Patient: sex F, age 70
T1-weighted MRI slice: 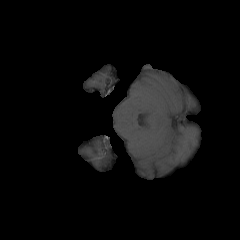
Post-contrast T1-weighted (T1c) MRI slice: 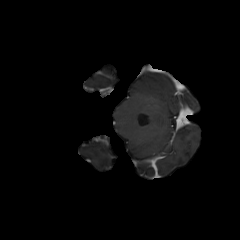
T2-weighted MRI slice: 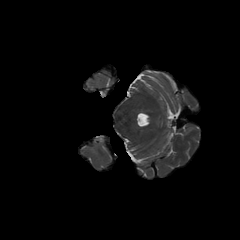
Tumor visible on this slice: no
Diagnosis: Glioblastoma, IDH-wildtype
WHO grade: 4